Question: This is what I need

Is it possible to center Title between two divs which can have different size? Without JS.
'''
<div class="parent">
<div class="subtitle">Subtitle</div>
<h2>Title</h2>
<div class="subtitle">Subtitle</div>
</div>
'''
I checked <URL> but I don't know 'max-height' for 'header', 'footer' in my case.
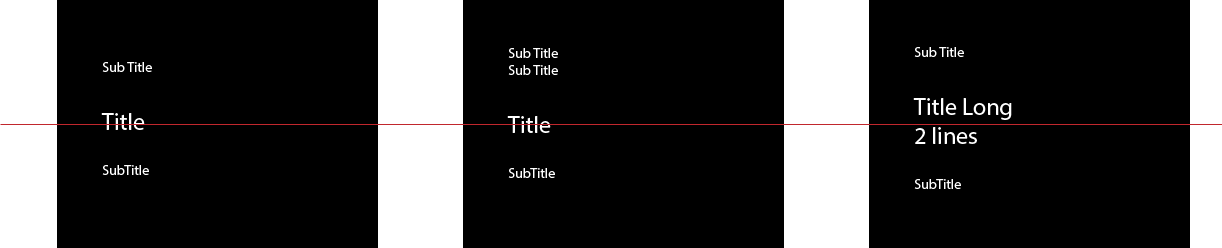
Answer: That is what flex is for, assuming that you don't have to support older browsers. See <URL>.
'''
.parent {
position: relative;
background: black;
color: white;
min-height: 100px;
display:flex;
flex-direction: column;
align-content: space-between;
padding: 0 40px;
border: 1px solid white;
width: calc(33% - 90px);
float:left;
}
.parent:before {
content: " ";
position: absolute;
top: 50%;
left: 0;
right: 0;
height: 1px;
background: red;
}
.parent h2 {
position: absolute;
top: 50%;
margin: 0;
transform: translateY(-50%);
}
.subtitle {
padding: 40px 0;
}
'''
'''
<div class="parent">
<div class="subtitle">Subtitle</div>
<h2>Title</h2>
<div class="subtitle">Subtitle</div>
</div>
<div class="parent">
<div class="subtitle">Subtitle<br/>Subtitle<br/>Subtitle</div>
<h2>Title</h2>
<div class="subtitle">Subtitle</div>
</div>
<div class="parent">
<div class="subtitle">Subtitle</div>
<h2>Title long<br/>2 lines</h2>
<div class="subtitle">Subtitle</div>
</div>
'''